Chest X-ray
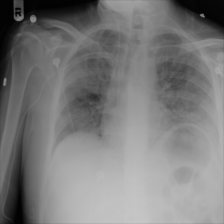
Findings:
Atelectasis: negative
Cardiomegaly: negative
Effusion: negative
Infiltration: positive
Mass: negative
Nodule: negative
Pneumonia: negative
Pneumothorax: negative
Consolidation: positive
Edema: negative
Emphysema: negative
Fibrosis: negative
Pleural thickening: negative
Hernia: negative